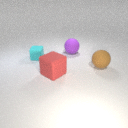
small cyan rubber cube to the left of large purple rubber sphere